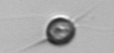
Label: Acanthoica_quattrospina